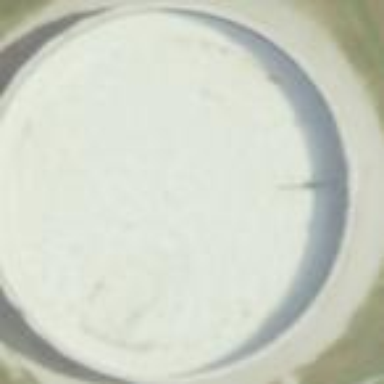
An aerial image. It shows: Storage tank which is man-made.